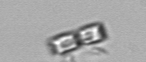
Label: Bacillariophyceae_morphotype1